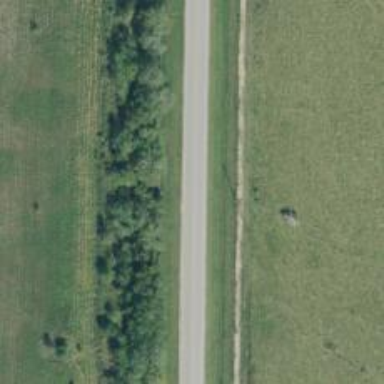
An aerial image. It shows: Secondary road.